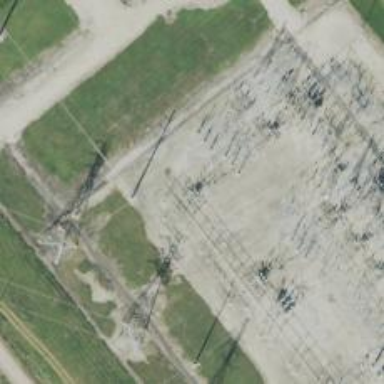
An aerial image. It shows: Switch used for power control.